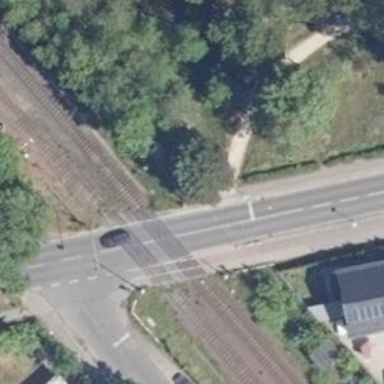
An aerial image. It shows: Railway level crossing.